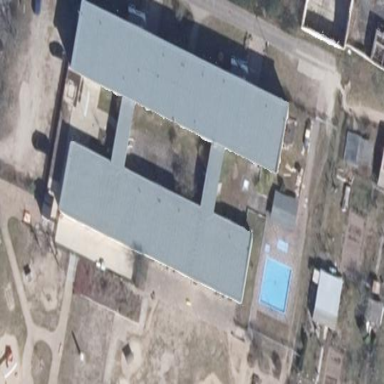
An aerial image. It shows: Kindergarten building.